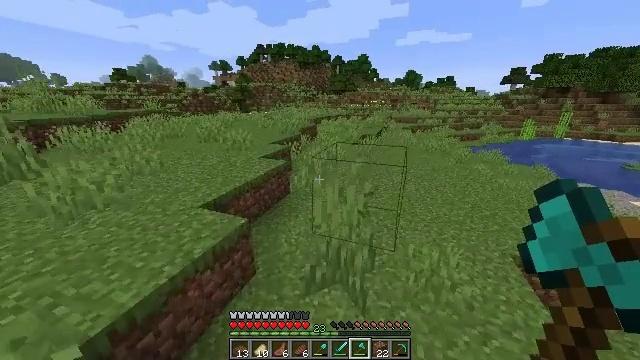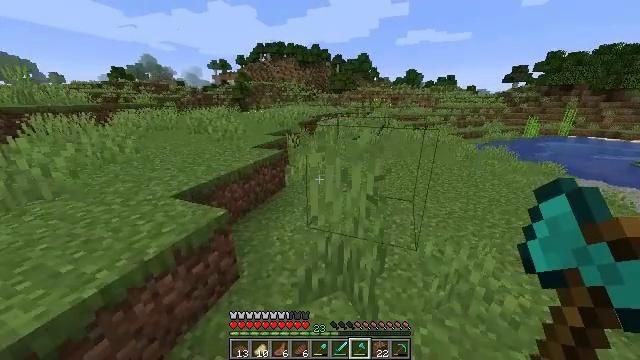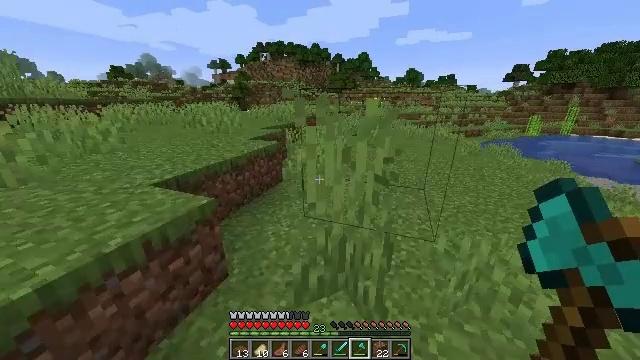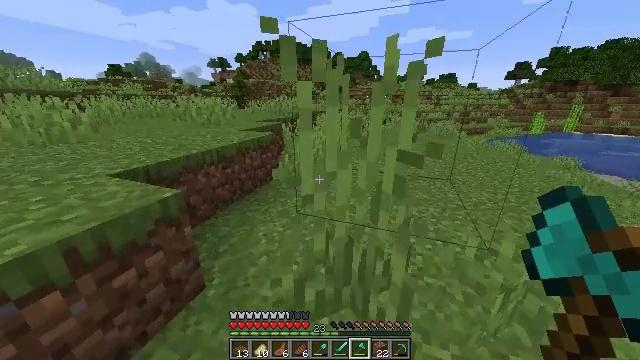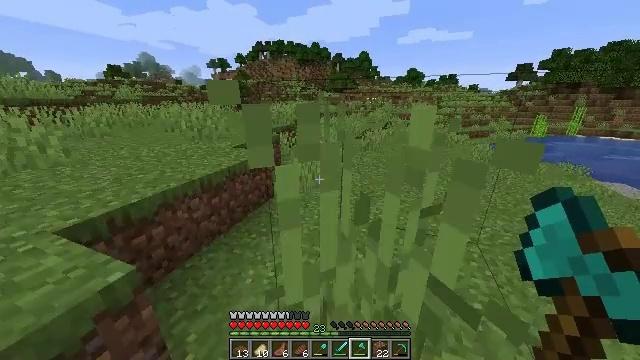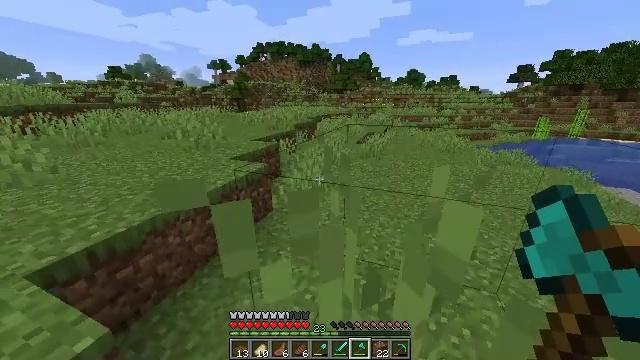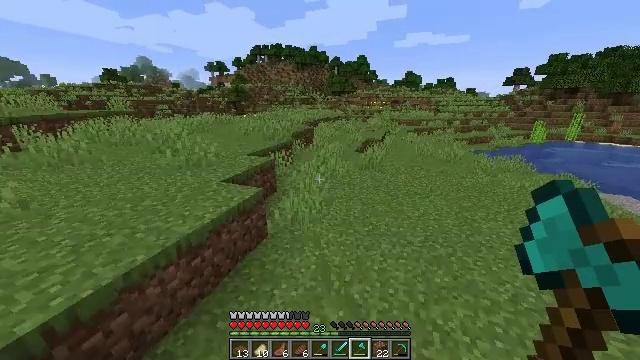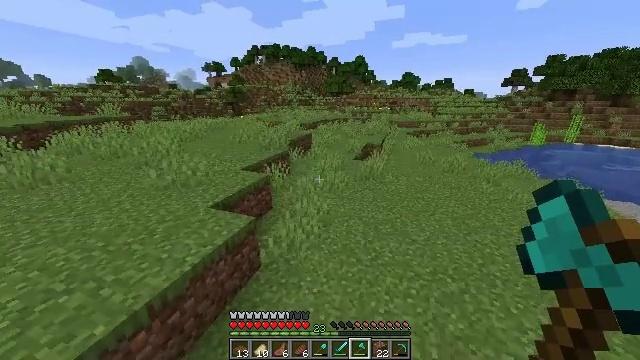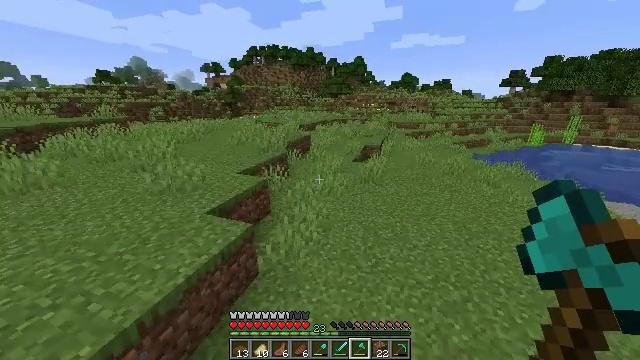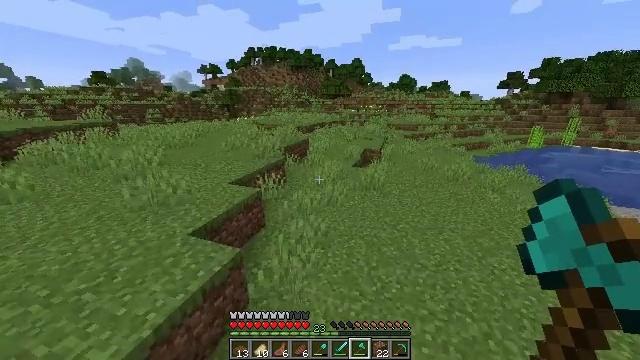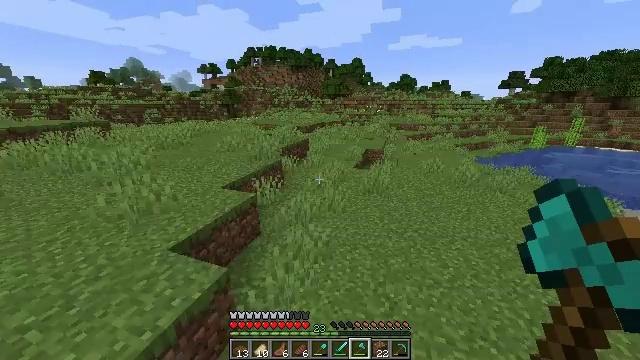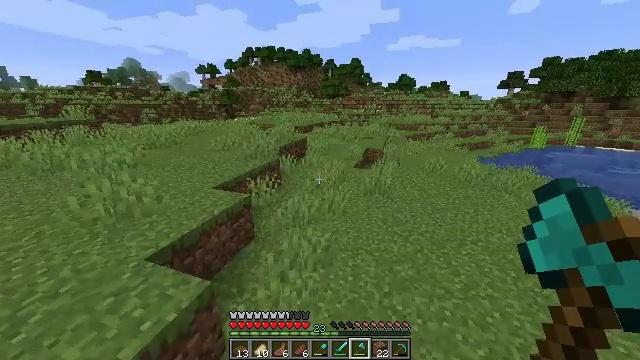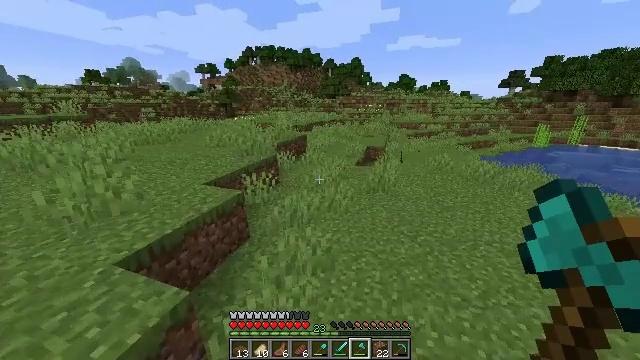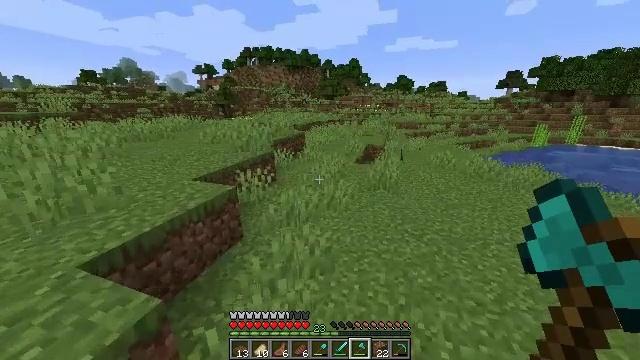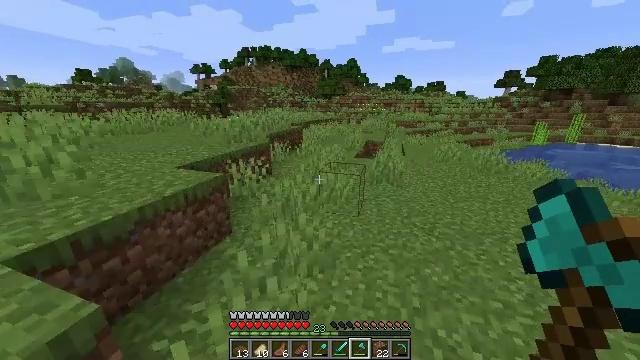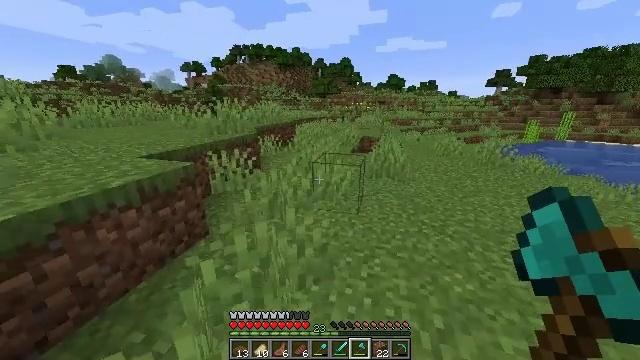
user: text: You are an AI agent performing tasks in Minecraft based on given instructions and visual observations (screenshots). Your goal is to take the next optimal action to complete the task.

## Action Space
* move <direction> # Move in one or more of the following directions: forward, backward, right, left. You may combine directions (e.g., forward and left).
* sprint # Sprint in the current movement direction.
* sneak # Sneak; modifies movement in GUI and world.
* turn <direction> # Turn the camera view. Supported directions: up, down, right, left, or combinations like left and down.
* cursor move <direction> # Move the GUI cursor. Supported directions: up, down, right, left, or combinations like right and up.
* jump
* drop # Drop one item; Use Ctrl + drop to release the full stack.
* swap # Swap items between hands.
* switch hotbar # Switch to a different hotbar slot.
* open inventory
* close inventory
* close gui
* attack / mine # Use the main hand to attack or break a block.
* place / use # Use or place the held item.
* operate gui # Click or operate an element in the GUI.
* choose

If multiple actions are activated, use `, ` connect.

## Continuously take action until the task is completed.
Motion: motion action
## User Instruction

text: Gather fern from the ground.
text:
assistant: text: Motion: move forward, jump
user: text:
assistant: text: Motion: move forward, sprint, jump
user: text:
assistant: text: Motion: move forward, sprint, jump
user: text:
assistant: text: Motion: move forward, sprint, jump
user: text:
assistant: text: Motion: move forward, sprint, jump
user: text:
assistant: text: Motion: move forward, sprint, jump
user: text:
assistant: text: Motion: move forward, sprint, jump
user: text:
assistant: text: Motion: move forward, jump
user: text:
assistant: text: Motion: move forward, jump
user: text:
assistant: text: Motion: move forward, jump
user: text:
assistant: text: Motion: move forward, jump
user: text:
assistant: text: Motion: move forward, jump
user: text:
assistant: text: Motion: move forward, jump
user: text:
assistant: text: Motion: move forward, sprint, jump
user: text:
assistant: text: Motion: move forward, sprint, turn right, jump
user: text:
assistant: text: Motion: move forward, sprint, jump
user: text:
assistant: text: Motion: move forward, sprint, turn right, jump
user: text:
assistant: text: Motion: move forward, sprint, jump
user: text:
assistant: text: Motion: move forward, sprint, jump
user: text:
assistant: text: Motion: move forward, jump
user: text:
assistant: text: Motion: move forward, jump
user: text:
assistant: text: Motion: move forward, jump
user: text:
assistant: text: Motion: move forward, jump
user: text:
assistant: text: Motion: move forward, jump
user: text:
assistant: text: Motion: move forward, turn right, jump
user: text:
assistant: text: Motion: move forward, jump
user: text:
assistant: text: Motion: move forward, sprint, jump
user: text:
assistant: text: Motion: move forward, sprint, jump
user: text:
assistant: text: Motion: move forward, sprint, jump
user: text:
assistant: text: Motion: move forward, sprint, turn right, jump